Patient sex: F
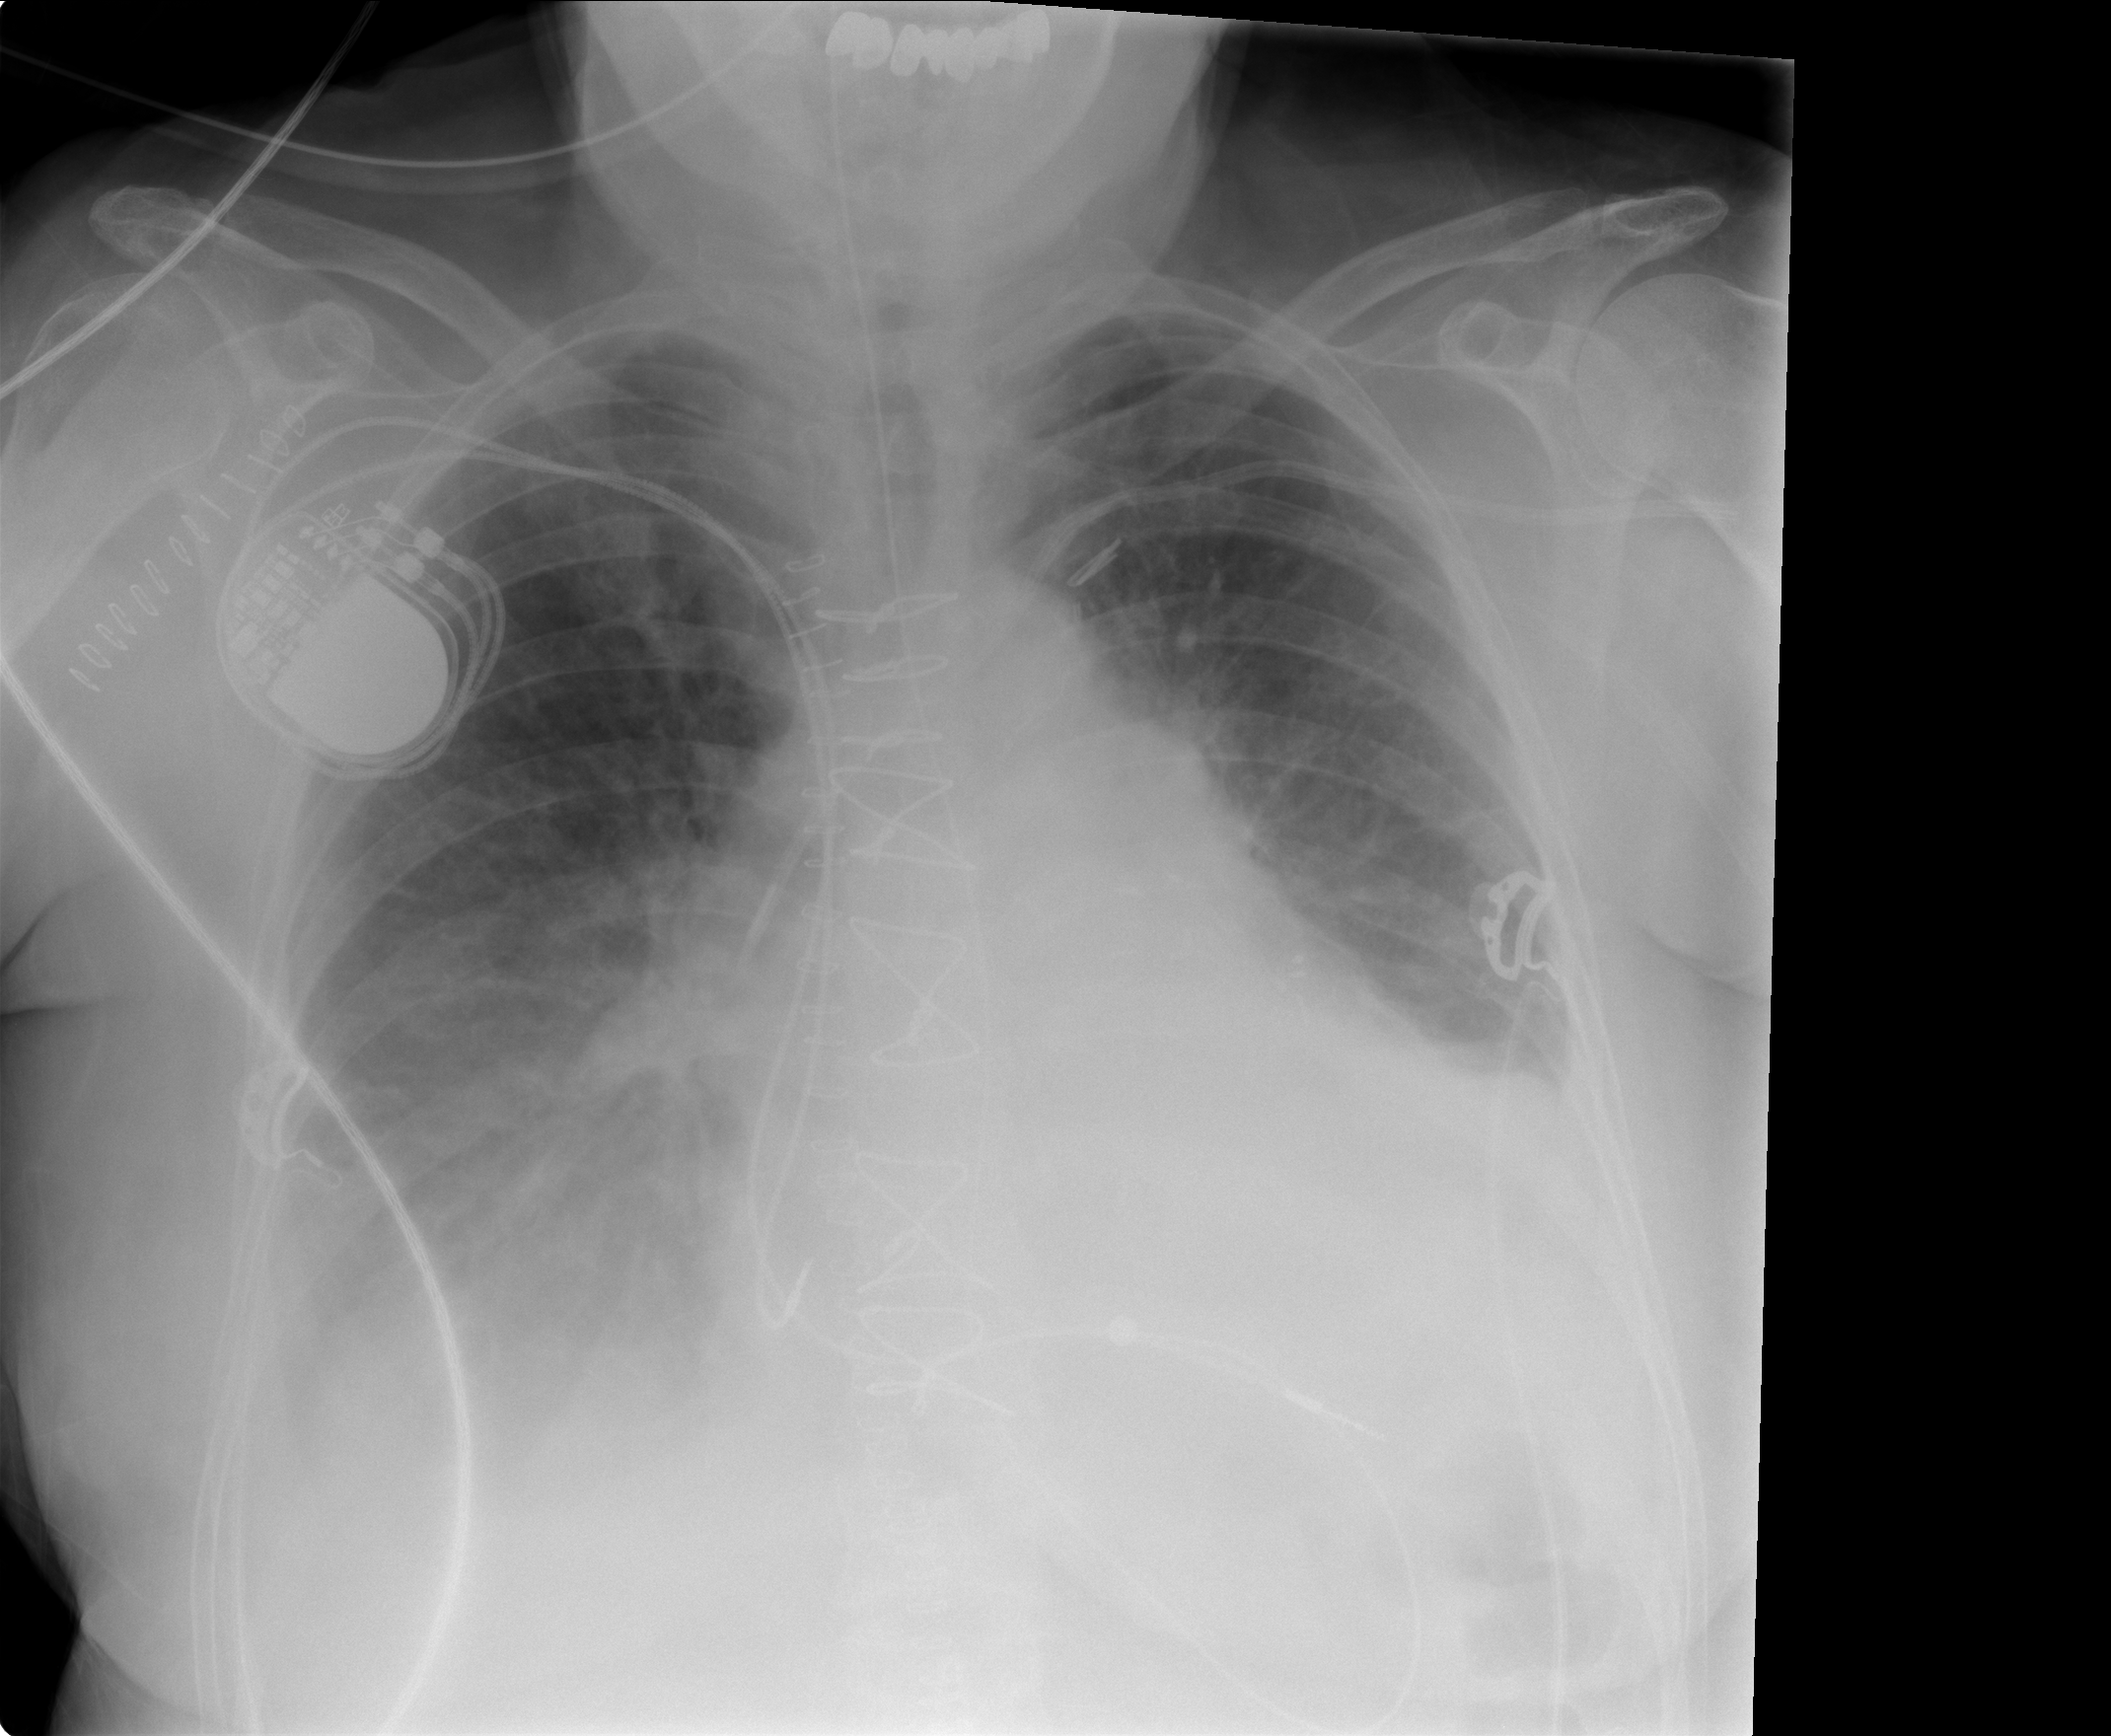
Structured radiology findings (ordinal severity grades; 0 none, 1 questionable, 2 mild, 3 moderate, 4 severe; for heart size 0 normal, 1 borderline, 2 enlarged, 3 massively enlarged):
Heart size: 2
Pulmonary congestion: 2
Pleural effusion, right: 2
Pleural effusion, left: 3
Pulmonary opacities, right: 1
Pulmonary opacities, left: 1
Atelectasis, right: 2
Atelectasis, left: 2